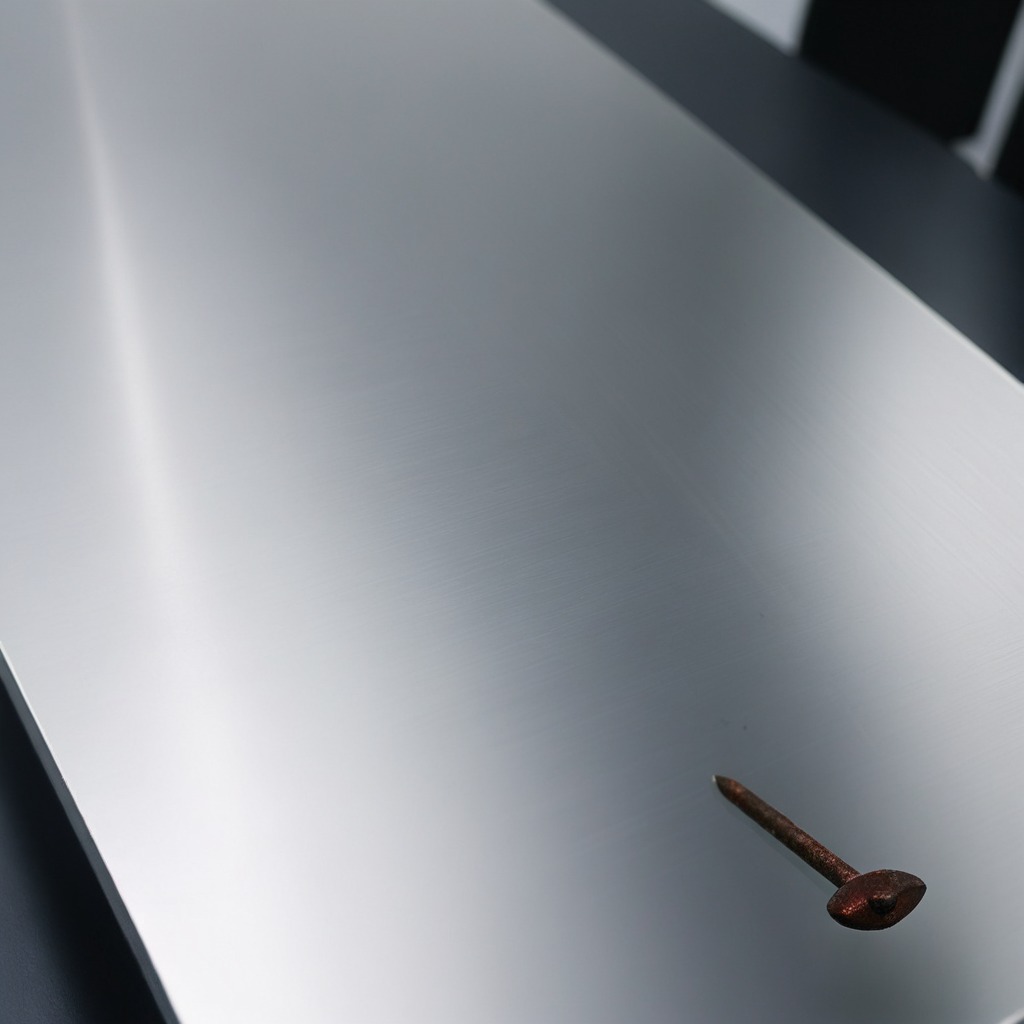
A nail is lying on the stainless steel table in a high-end prototyping lab.